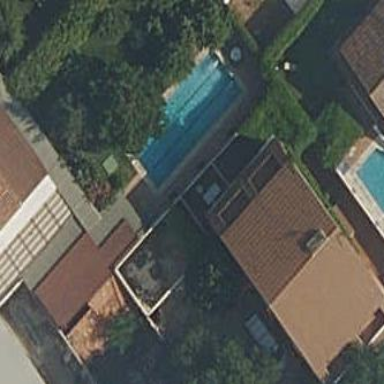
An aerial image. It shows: Swimming pool located in leisure land.